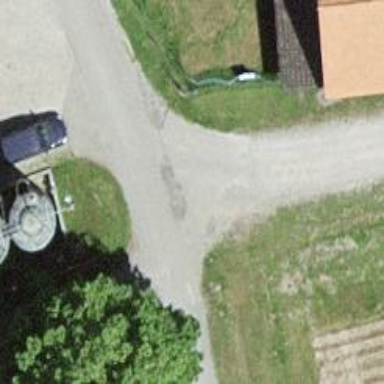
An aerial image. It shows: Unclassified road with paved surface.